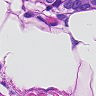
Metastatic tissue present: yes